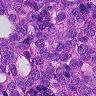
Metastatic tissue present: yes